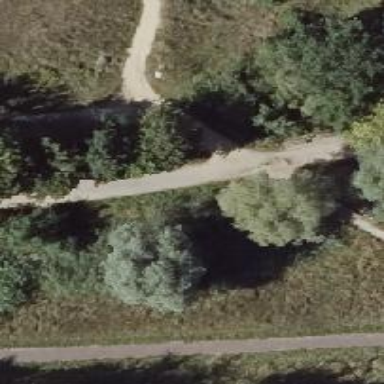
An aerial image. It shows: Compacted footway.